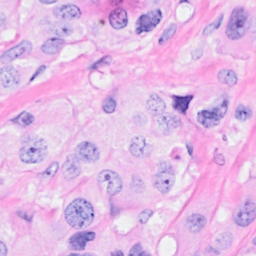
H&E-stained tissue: Breast